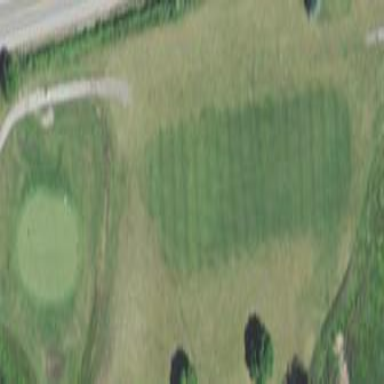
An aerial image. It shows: Rough grassy area used for golf.